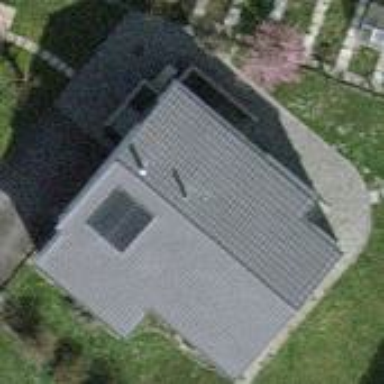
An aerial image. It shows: Simple and straightforward house.